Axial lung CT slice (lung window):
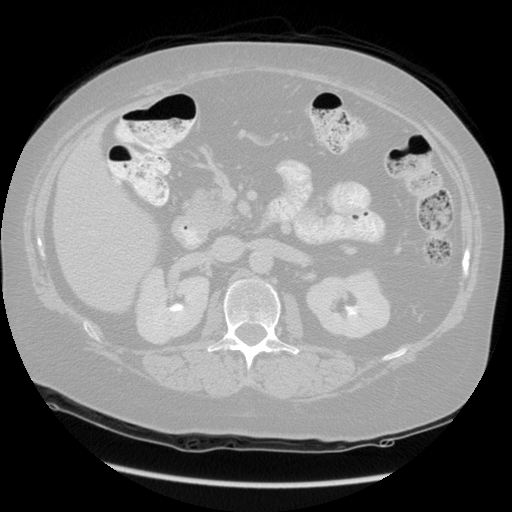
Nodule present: no